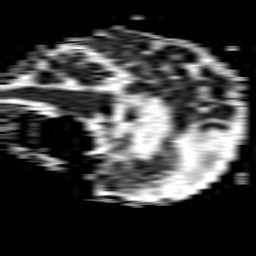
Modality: ADC
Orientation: sagittal
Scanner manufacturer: philips
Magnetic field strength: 1.5 T
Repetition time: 3.652 s
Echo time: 0.07117 s